Question: I want to display my div tag in center of the screen.I draw my screen as black color ,current display position of div tag in red color(which I unexpected) and my preferd location of div tag in green color.
'''
.welcome{
margin-left:20%
font-size: 10px;
border:1px solid #6AA121;
width :60%;
height:100px;
background-color:#C3FDB8;
position: absolute;
}
'''
'''
<div class="welcome">
</div>
'''
I want to display in middle.
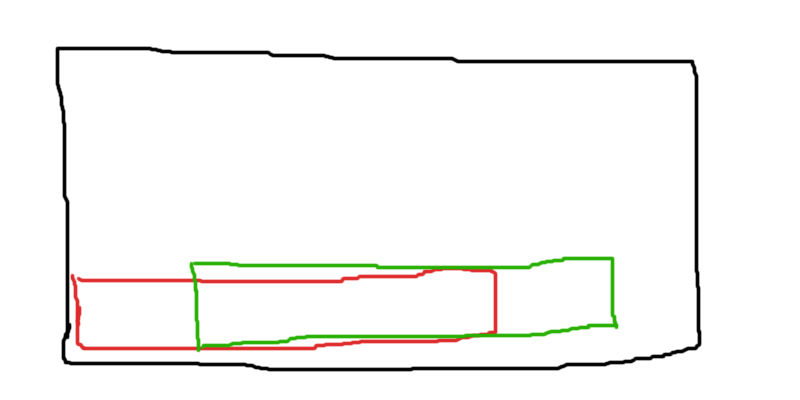
Answer: ---
# NOTICE
---
After going over your code again, it's become apparent that you are missing the ';' after your margin left, and so the browser is ignoring it (hence why your code isn't working). However, you might find it a better alternative to use the 'left, right, top and bottom' properties instead:

---
# My Approach
---
since you are using 'position: absolute;', and you've given your div a width of 60%, you can use:
'''
left:20%;
'''
Since your width is 60%; leaving 40% of screen available.
'''
40/2 (left and right gap) = 20% either side
'''
Leaving:
'''
.welcome {
font-size: 10px;
border: 1px solid #6AA121;
width: 60%;
height: 100px;
background-color: #C3FDB8;
position: absolute;
left:20%;
}
'''
'''
<div class="welcome">
</div>
'''